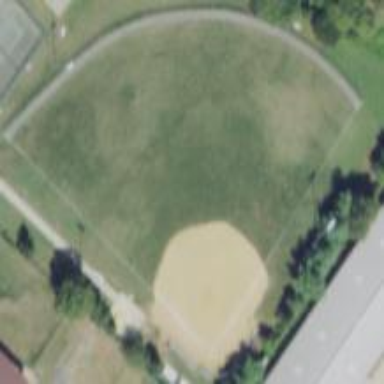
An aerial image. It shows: Baseball pitch for leisure and sports activities.